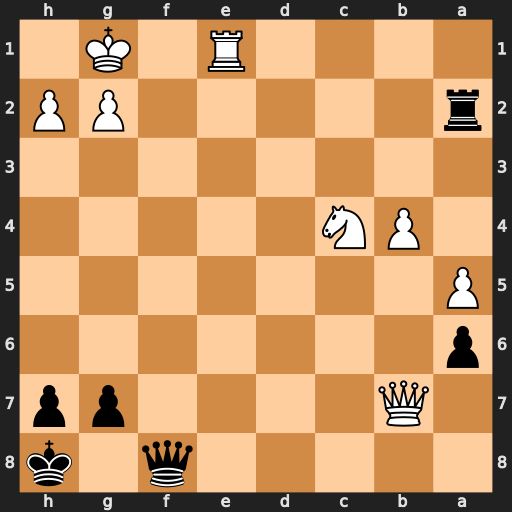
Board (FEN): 5q1k/1Q4pp/p7/P7/1PN5/8/r5PP/4R1K1
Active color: b
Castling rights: -
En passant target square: -
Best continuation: Qf2+ Kh1 Qxe1#